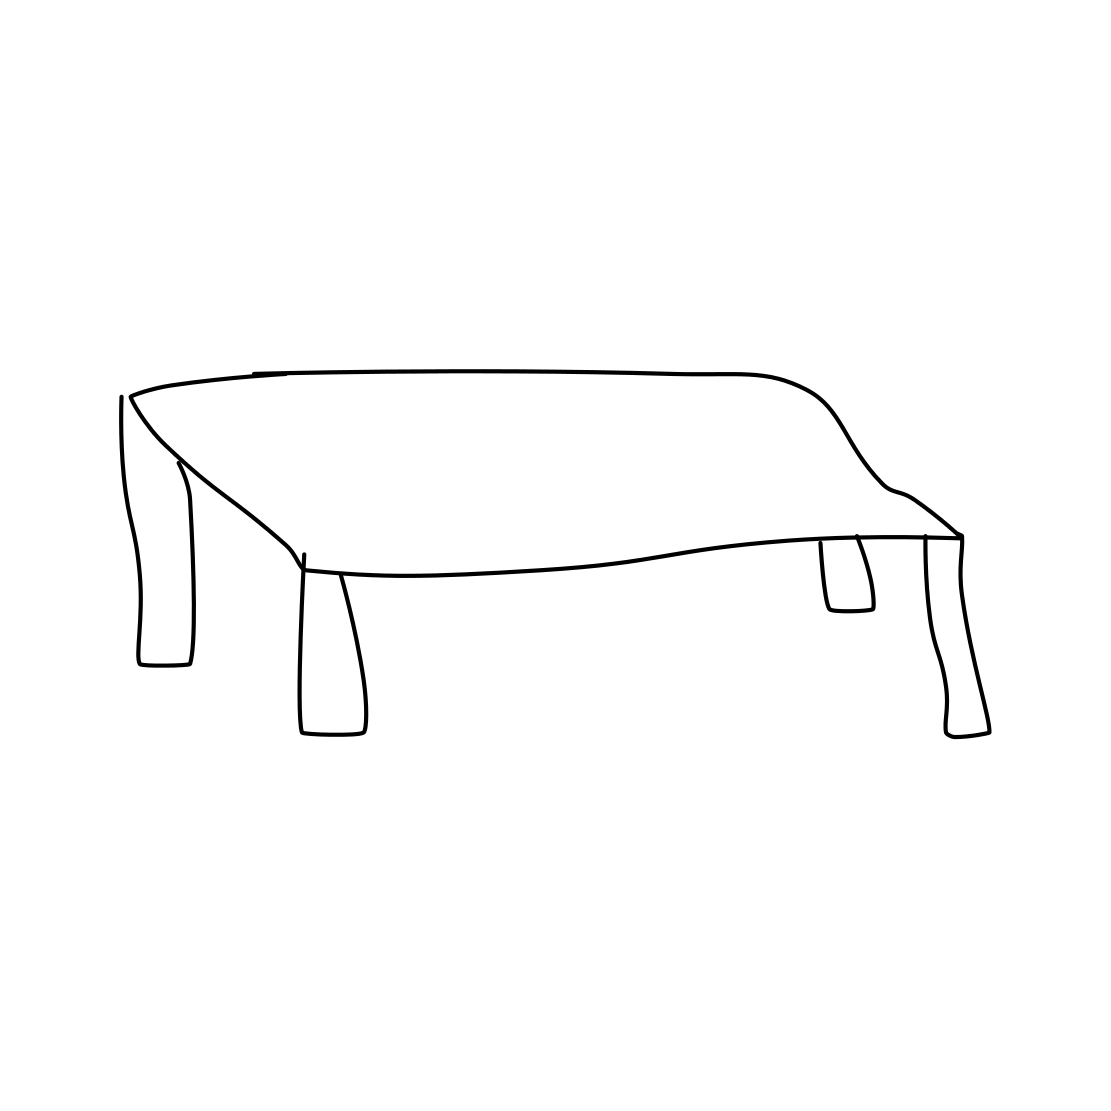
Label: table